RGB frame:
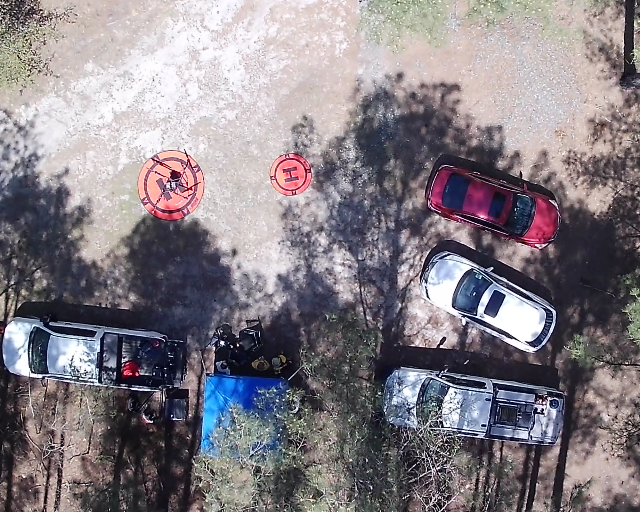
Thermal frame:
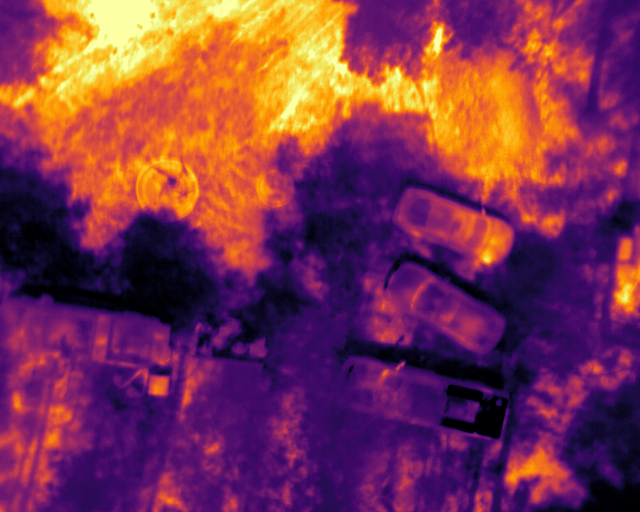
Captured: 2026-02-27 02:43:12
Pixels at or above 80 °C: 0 (fraction of frame: 0)